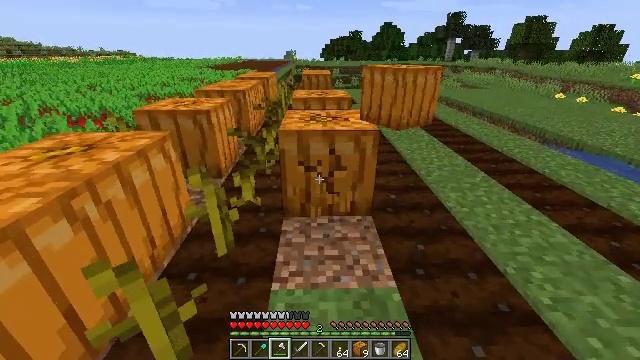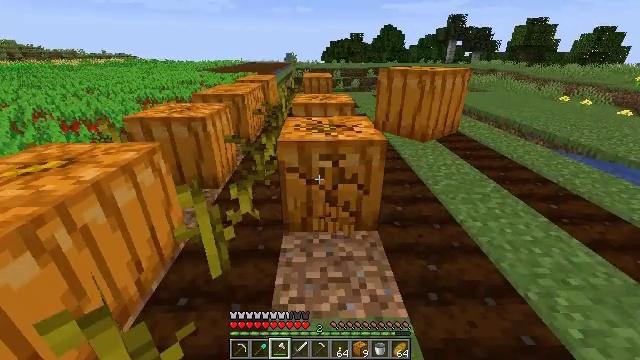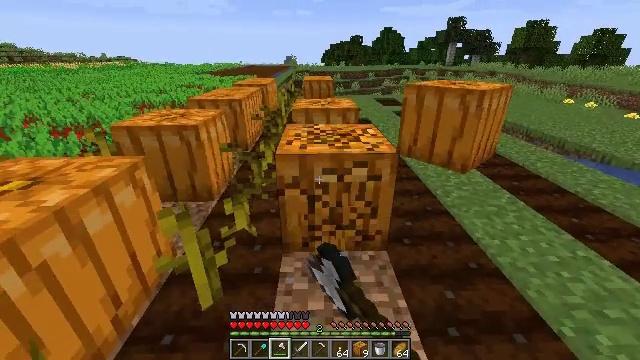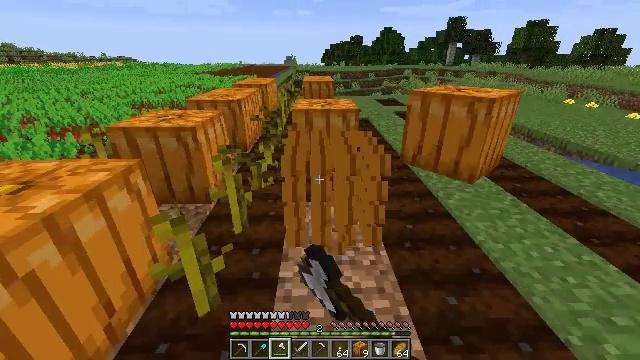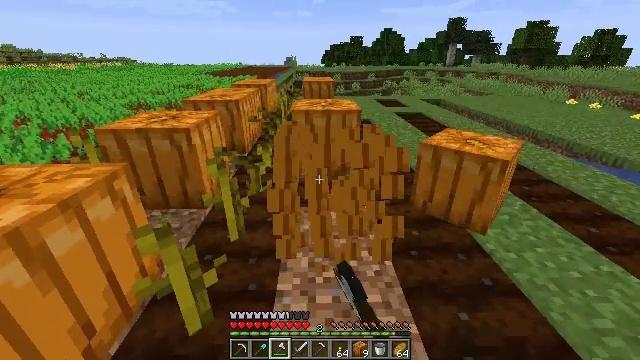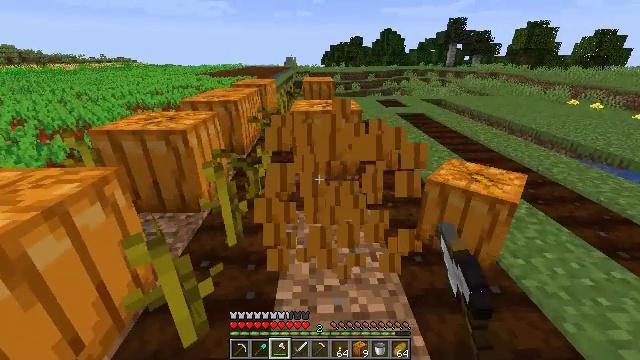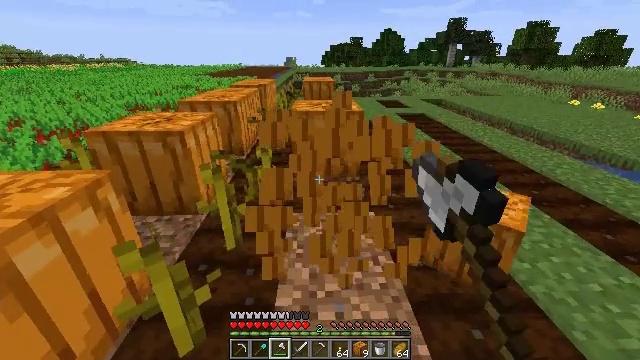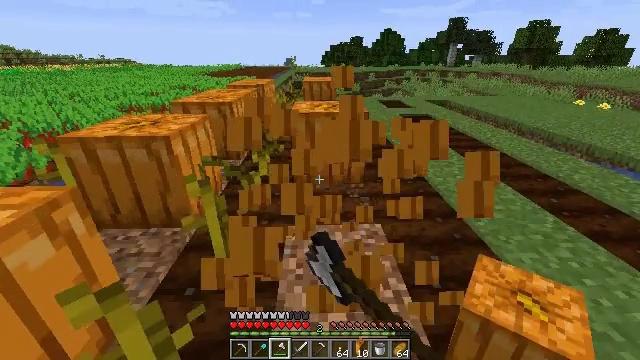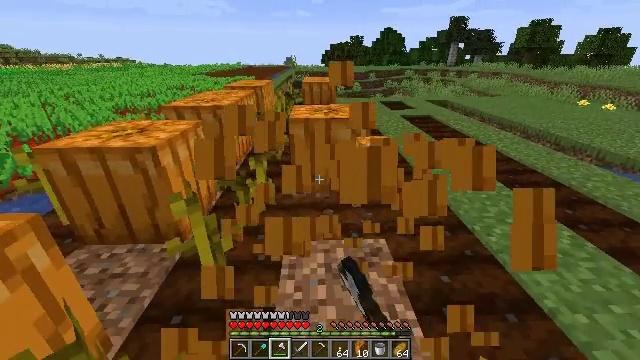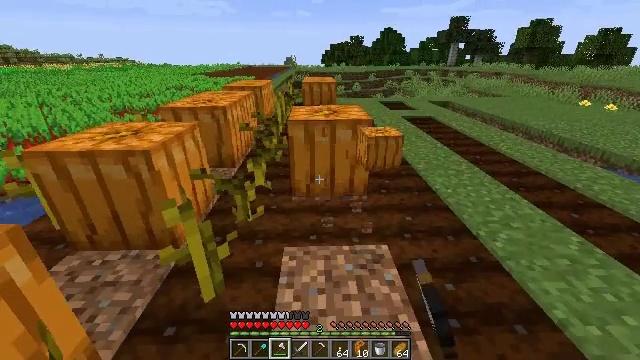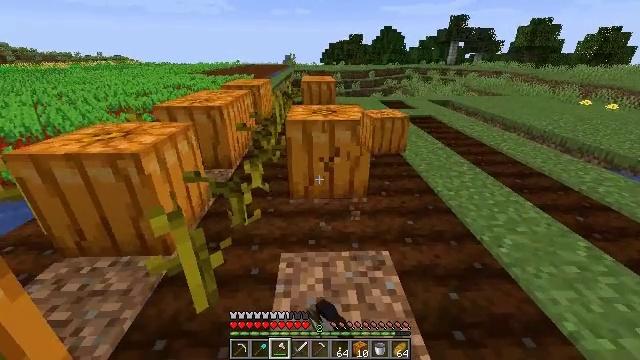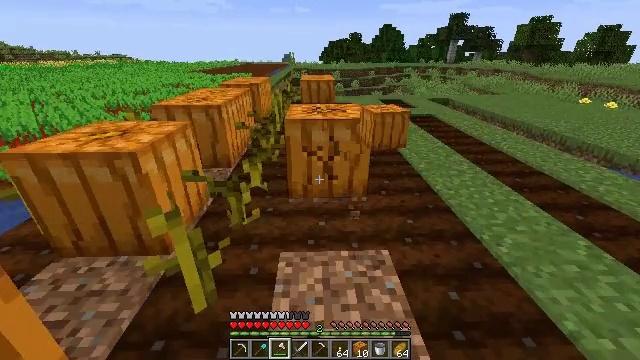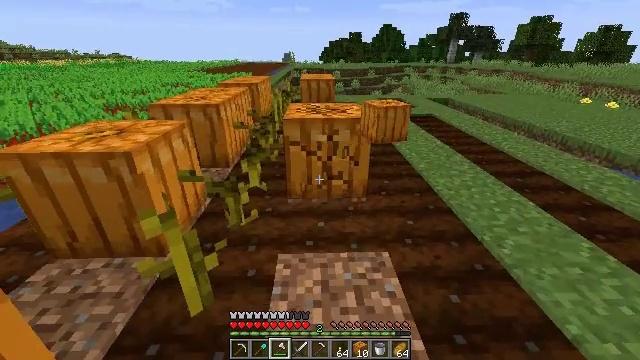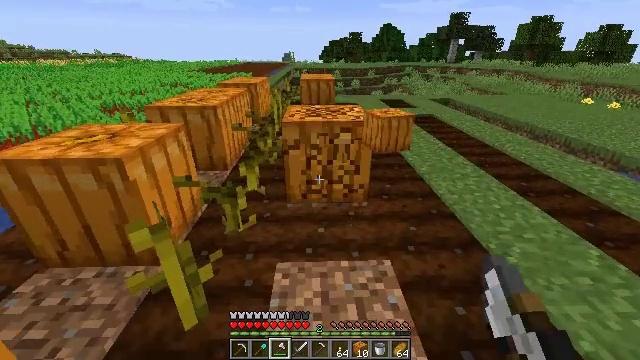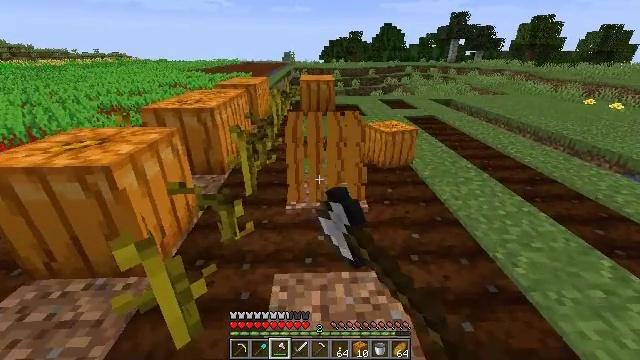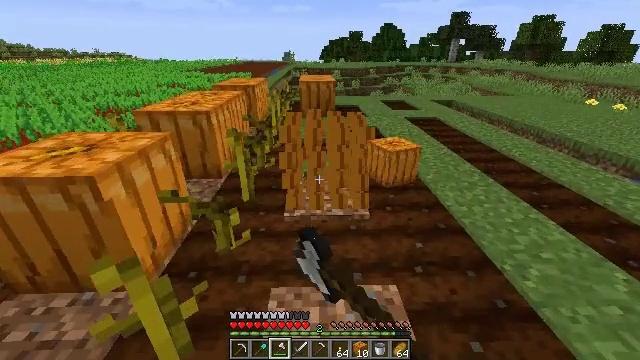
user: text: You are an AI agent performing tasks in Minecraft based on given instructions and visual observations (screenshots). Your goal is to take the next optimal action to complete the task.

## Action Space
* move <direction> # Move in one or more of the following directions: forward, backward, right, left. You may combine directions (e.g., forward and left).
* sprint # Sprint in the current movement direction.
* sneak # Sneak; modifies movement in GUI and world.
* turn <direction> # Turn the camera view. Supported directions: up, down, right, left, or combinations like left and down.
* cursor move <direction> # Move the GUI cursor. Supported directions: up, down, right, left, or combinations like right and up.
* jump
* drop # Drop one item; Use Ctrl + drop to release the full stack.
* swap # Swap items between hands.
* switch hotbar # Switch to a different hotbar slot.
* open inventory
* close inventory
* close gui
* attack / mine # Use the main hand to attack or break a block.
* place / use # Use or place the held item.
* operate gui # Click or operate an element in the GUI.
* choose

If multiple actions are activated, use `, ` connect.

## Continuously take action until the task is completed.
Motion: motion action
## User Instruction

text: Mine the pumpkin from the ground.
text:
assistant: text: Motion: move forward, attack / mine
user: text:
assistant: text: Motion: move forward, attack / mine
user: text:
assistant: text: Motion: attack / mine
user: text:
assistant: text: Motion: attack / mine
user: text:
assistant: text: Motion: move forward, attack / mine
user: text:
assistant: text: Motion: move forward, attack / mine
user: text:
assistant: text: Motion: move forward, attack / mine
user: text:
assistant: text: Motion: move forward, attack / mine
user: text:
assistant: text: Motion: attack / mine
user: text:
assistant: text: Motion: attack / mine
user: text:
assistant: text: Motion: attack / mine
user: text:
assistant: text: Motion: attack / mine
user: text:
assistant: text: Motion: move forward, attack / mine
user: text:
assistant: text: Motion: move forward, attack / mine
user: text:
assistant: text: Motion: move forward, attack / mine
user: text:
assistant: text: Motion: move forward, attack / mine
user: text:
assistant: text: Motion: move forward, attack / mine
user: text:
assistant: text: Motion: move forward, turn down, attack / mine
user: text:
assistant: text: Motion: move forward, attack / mine
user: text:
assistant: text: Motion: move forward, attack / mine
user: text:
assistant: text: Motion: move forward, attack / mine
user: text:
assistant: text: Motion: move forward, attack / mine
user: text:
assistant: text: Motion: move forward, attack / mine
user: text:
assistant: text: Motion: move forward, attack / mine
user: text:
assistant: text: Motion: move forward, attack / mine
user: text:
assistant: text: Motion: move forward, attack / mine
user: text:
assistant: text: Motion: move forward, attack / mine
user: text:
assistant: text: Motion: move forward, attack / mine
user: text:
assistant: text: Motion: move forward, attack / mine
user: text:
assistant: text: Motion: move forward, attack / mine